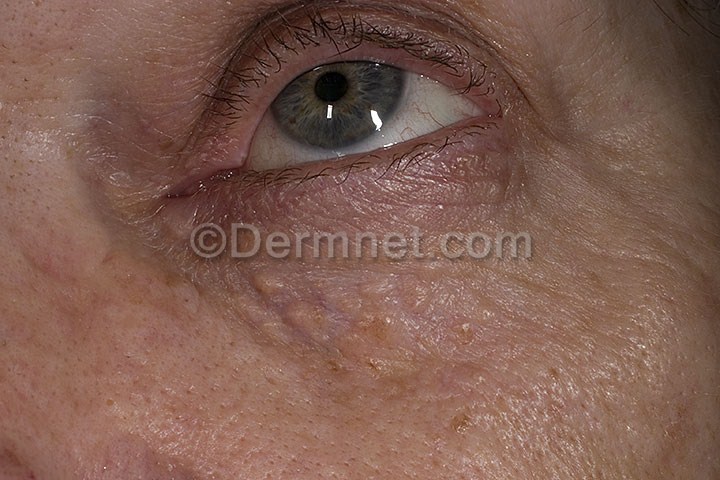
Disease: Seborrheic Keratoses and other Benign Tumors